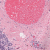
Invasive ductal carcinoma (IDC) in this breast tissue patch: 0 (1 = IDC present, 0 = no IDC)